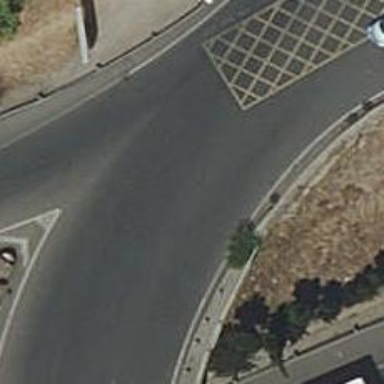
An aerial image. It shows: Roundabout at primary highway.